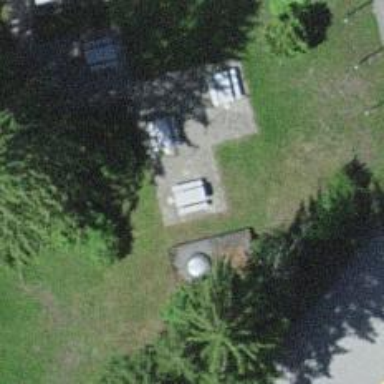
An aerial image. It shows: Picnic table made of concrete.